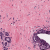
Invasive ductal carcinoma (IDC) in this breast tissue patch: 0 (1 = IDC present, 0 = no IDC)